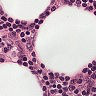
Metastatic tissue present: no